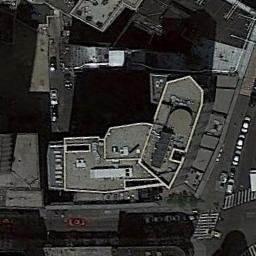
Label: commercial_area